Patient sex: M
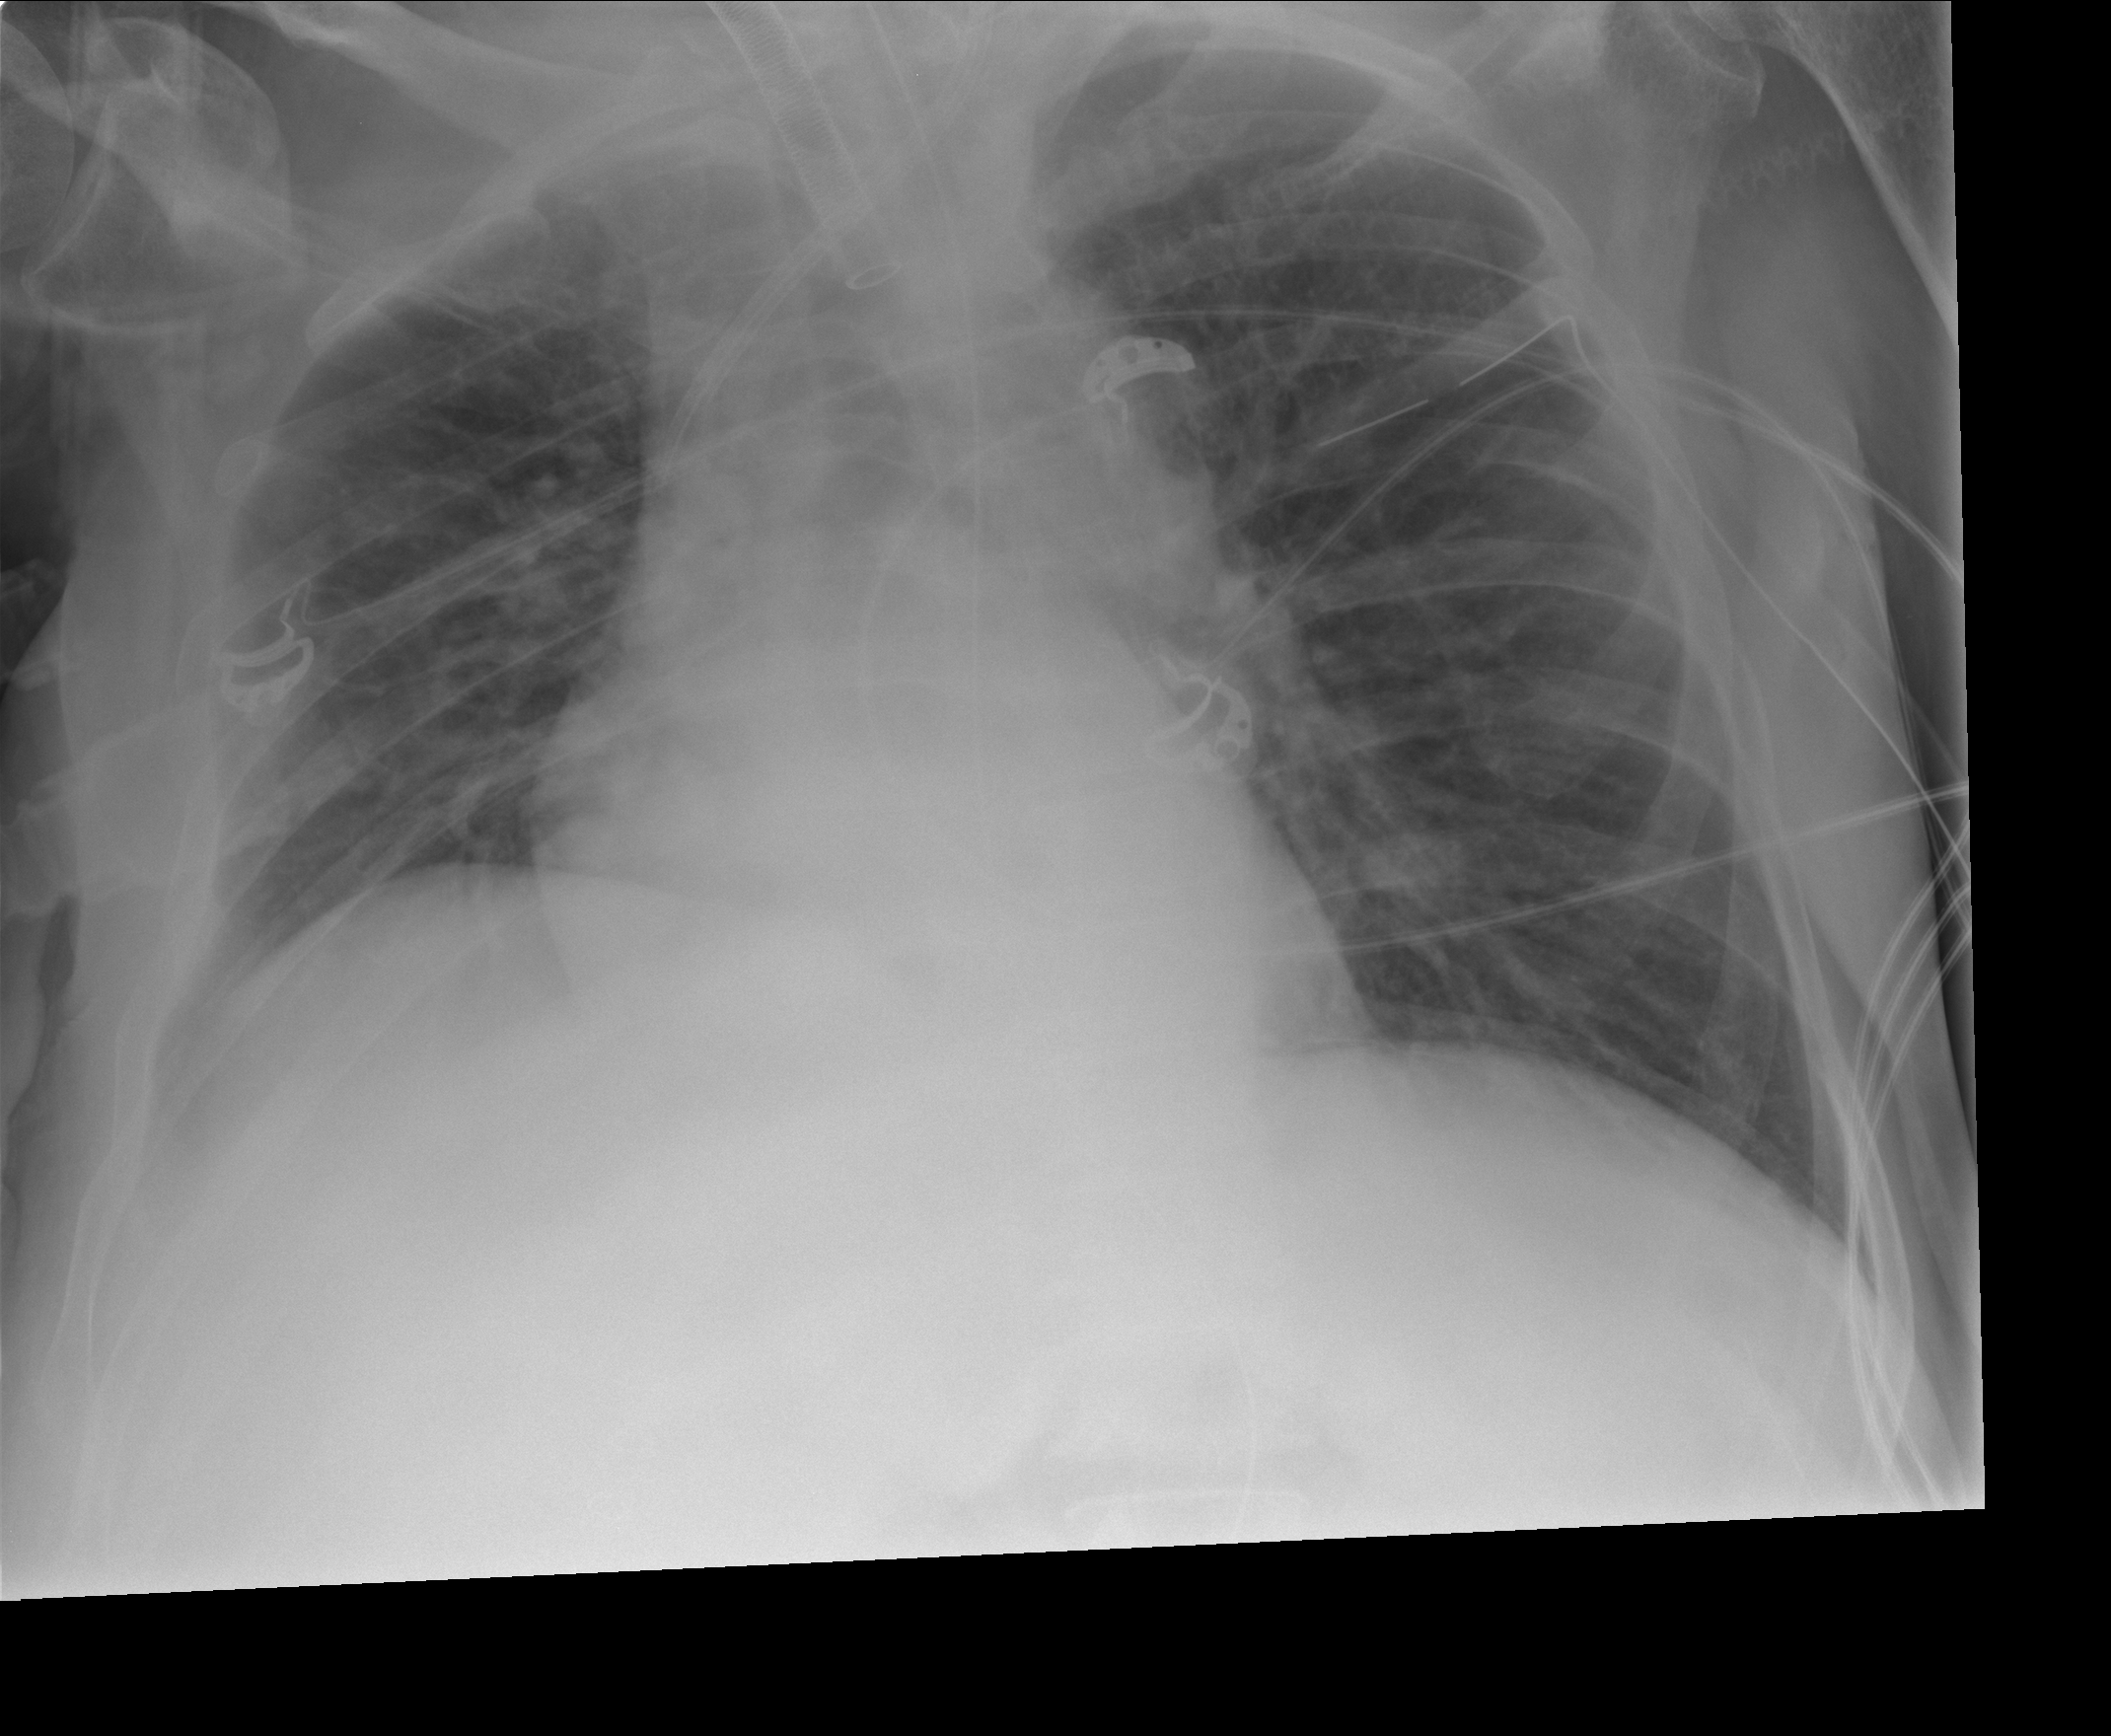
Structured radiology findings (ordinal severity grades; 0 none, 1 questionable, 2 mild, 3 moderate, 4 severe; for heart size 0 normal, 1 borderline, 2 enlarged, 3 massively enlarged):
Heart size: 0
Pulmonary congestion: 2
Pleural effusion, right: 2
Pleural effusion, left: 0
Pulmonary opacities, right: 0
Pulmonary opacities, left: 0
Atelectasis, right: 2
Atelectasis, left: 2